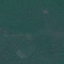
Land use / land cover class: Forest